Question: I have created a circle with a stroke and white background using xml. How can this be filled gradually from bottom to top on user actions(e.g. on successive button press)?
Is there any free library which can be used to achieve similar thing?
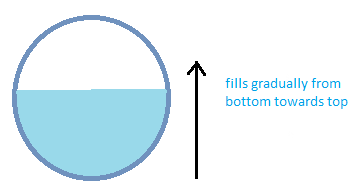
Answer: I created a Custom View class that will do what you want. There are four custom attributes that can be set in your layout xml:
- 'fillColor''Color.WHITE'- 'strokeColor''Color.BLACK'- 'strokeWidth''1.0'- 'value''0'
Please note that these attributes must have the 'custom' prefix in lieu of the 'android' prefix in your layout xml. The root 'View' should also contain the 'custom' xml namespace. The other standard 'View' attributes - such as 'layout_width', 'background', etc. - are available.
First, the 'CircleFillView' class:
'''
public class CircleFillView extends View
{
public static final int MIN_VALUE = 0;
public static final int MAX_VALUE = 100;
private PointF center = new PointF();
private RectF circleRect = new RectF();
private Path segment = new Path();
private Paint strokePaint = new Paint();
private Paint fillPaint = new Paint();
private int radius;
private int fillColor;
private int strokeColor;
private float strokeWidth;
private int value;
public CircleFillView(Context context)
{
this(context, null);
}
public CircleFillView(Context context, AttributeSet attrs)
{
super(context, attrs);
TypedArray a = context.getTheme().obtainStyledAttributes(
attrs,
R.styleable.CircleFillView,
0, 0);
try
{
fillColor = a.getColor(R.styleable.CircleFillView_fillColor, Color.WHITE);
strokeColor = a.getColor(R.styleable.CircleFillView_strokeColor, Color.BLACK);
strokeWidth = a.getFloat(R.styleable.CircleFillView_strokeWidth, 1f);
value = a.getInteger(R.styleable.CircleFillView_value, 0);
adjustValue(value);
}
finally
{
a.recycle();
}
fillPaint.setColor(fillColor);
strokePaint.setColor(strokeColor);
strokePaint.setStrokeWidth(strokeWidth);
strokePaint.setStyle(Paint.Style.STROKE);
}
public void setFillColor(int fillColor)
{
this.fillColor = fillColor;
fillPaint.setColor(fillColor);
invalidate();
}
public int getFillColor()
{
return fillColor;
}
public void setStrokeColor(int strokeColor)
{
this.strokeColor = strokeColor;
strokePaint.setColor(strokeColor);
invalidate();
}
public int getStrokeColor()
{
return strokeColor;
}
public void setStrokeWidth(float strokeWidth)
{
this.strokeWidth = strokeWidth;
strokePaint.setStrokeWidth(strokeWidth);
invalidate();
}
public float getStrokeWidth()
{
return strokeWidth;
}
public void setValue(int value)
{
adjustValue(value);
setPaths();
invalidate();
}
public int getValue()
{
return value;
}
private void adjustValue(int value)
{
this.value = Math.min(MAX_VALUE, Math.max(MIN_VALUE, value));
}
@Override
protected void onSizeChanged(int w, int h, int oldw, int oldh)
{
super.onSizeChanged(w, h, oldw, oldh);
center.x = getWidth() / 2;
center.y = getHeight() / 2;
radius = Math.min(getWidth(), getHeight()) / 2 - (int) strokeWidth;
circleRect.set(center.x - radius, center.y - radius, center.x + radius, center.y + radius);
setPaths();
}
private void setPaths()
{
float y = center.y + radius - (2 * radius * value / 100 - 1);
float x = center.x - (float) Math.sqrt(Math.pow(radius, 2) - Math.pow(y - center.y, 2));
float angle = (float) Math.toDegrees(Math.atan((center.y - y) / (x - center.x)));
float startAngle = 180 - angle;
float sweepAngle = 2 * angle - 180;
segment.rewind();
segment.addArc(circleRect, startAngle, sweepAngle);
segment.close();
}
@Override
protected void onDraw(Canvas canvas)
{
super.onDraw(canvas);
canvas.drawPath(segment, fillPaint);
canvas.drawCircle(center.x, center.y, radius, strokePaint);
}
}
'''
Now, for the custom xml attributes to work, you will need to put the following file in the '/res/values' folder of your project.
'attrs.xml':
'''
<resources>
<declare-styleable name="CircleFillView" >
<attr name="fillColor" format="color" />
<attr name="strokeColor" format="color" />
<attr name="strokeWidth" format="float" />
<attr name="value" format="integer" />
</declare-styleable>
</resources>
'''
Following are the files for a simple demonstration app, where the 'CircleFillView''s value is controlled with a 'SeekBar'.
The layout file for our 'Activity', 'main.xml':
'''
<LinearLayout xmlns:android="http://schemas.android.com/apk/res/android"
xmlns:custom="http://schemas.android.com/apk/res/com.example.circlefill"
android:layout_width="match_parent"
android:layout_height="match_parent"
android:gravity="center_horizontal"
android:orientation="vertical" >
<com.example.circlefill.CircleFillView
android:id="@+id/circleFillView"
android:layout_width="match_parent"
android:layout_height="0dp"
android:layout_weight="1"
android:background="#ffffff"
custom:fillColor="#6bcae2"
custom:strokeColor="#75b0d0"
custom:strokeWidth="20"
custom:value="65" />
<SeekBar android:id="@+id/seekBar"
android:layout_width="match_parent"
android:layout_height="wrap_content" />
</LinearLayout>
'''
And, the 'MainActivity' class:
'''
public class MainActivity extends Activity
{
CircleFillView circleFill;
SeekBar seekBar;
@Override
public void onCreate(Bundle savedInstanceState)
{
super.onCreate(savedInstanceState);
setContentView(R.layout.main);
circleFill = (CircleFillView) findViewById(R.id.circleFillView);
seekBar = (SeekBar) findViewById(R.id.seekBar);
seekBar.setProgress(circleFill.getValue());
seekBar.setOnSeekBarChangeListener(new OnSeekBarChangeListener()
{
@Override
public void onProgressChanged(SeekBar seekBar, int progress, boolean fromUser)
{
if (fromUser)
circleFill.setValue(progress);
}
@Override
public void onStartTrackingTouch(SeekBar seekBar) {}
@Override
public void onStopTrackingTouch(SeekBar seekBar) {}
}
);
}
}
'''
And a screenshot of the demo app: